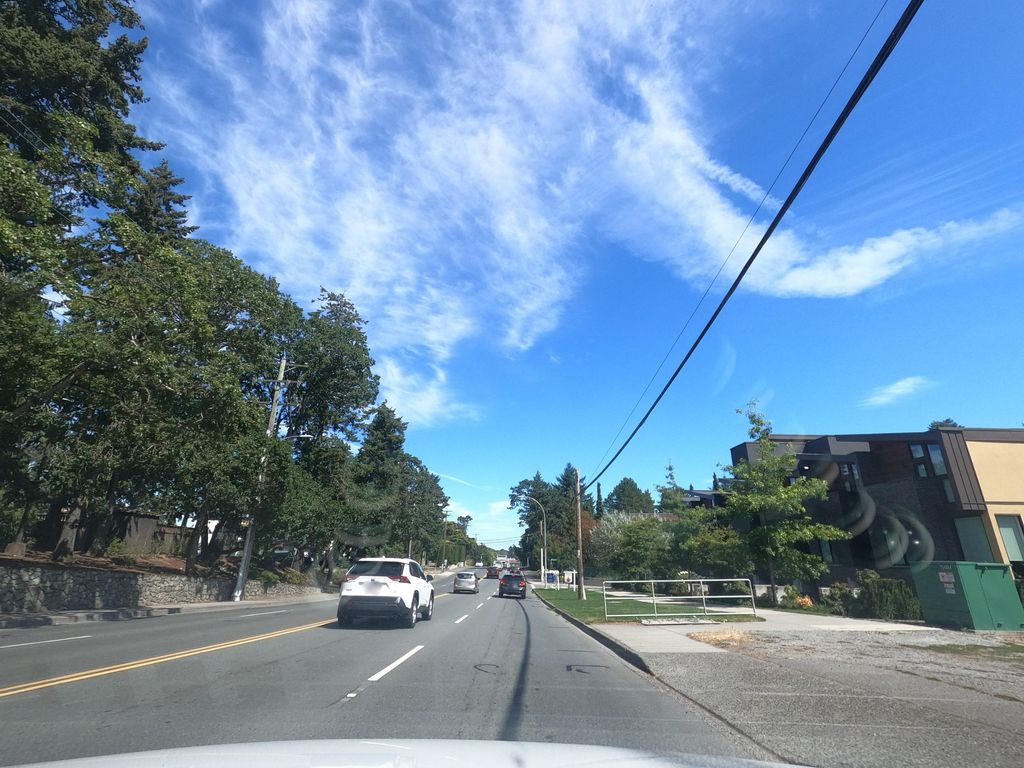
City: victoria